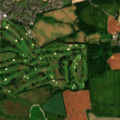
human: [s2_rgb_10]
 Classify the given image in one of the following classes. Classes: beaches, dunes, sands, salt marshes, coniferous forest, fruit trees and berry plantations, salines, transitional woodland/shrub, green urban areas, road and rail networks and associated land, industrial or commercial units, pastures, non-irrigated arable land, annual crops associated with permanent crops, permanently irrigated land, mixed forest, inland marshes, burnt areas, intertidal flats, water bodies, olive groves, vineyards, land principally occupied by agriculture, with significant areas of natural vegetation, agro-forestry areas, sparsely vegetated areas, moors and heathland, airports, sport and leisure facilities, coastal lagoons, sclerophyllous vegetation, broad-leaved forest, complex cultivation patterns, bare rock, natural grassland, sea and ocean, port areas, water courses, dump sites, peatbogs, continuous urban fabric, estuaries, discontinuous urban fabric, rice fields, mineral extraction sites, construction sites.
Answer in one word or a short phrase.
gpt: discontinuous urban fabric, sport and leisure facilities, non-irrigated arable land